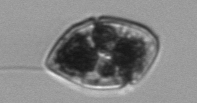
Label: Gyrodinium